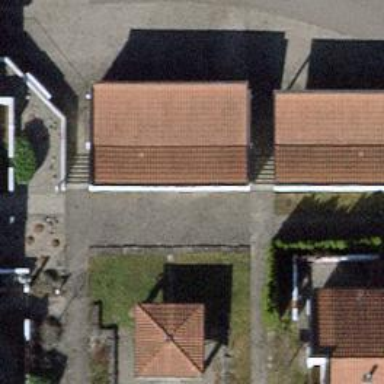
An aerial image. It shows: Set of steps on the road.